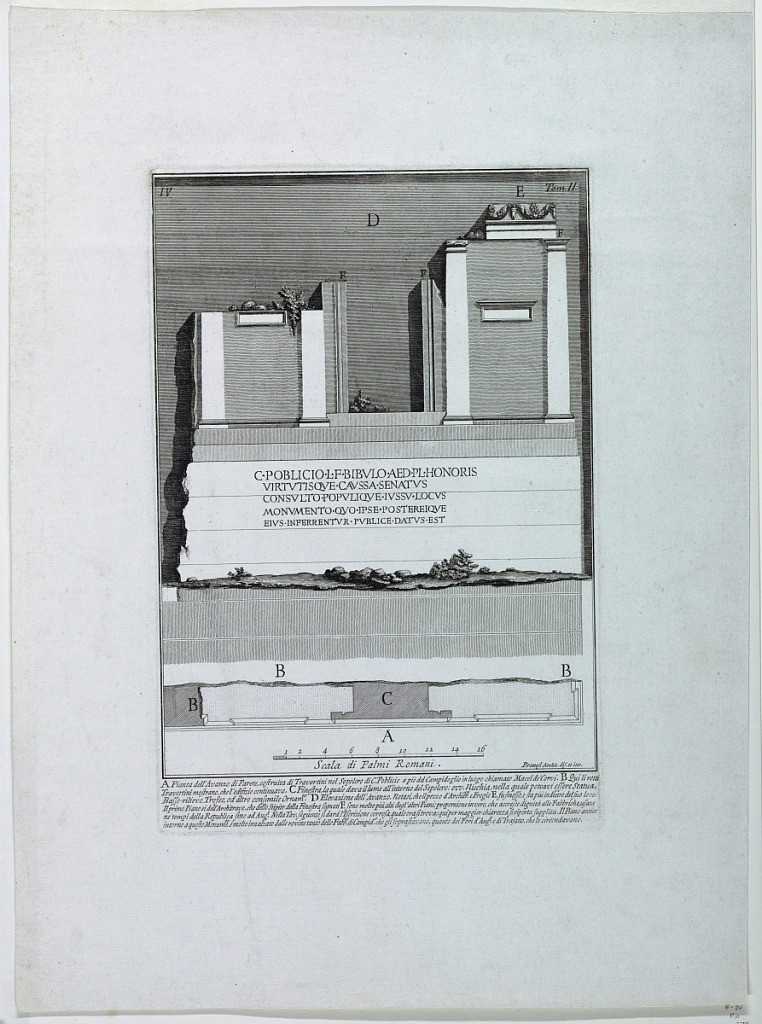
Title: Plate IV, vol. II of "Le Antichita Romane"
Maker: Giovanni Battista Piranesi, Italian, 1720–1778
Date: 1756
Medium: Etching
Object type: Print
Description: Vertical Rectangle. Fragment of the facade of a Roman Building, Bearing the inscription: "C. POBLICIO. L. F. BIBVLO..." Below, scale, and six-line inscription. Inscribed, lower right : "Piranesi Archit. Dis. et. inc."

Focillon 226